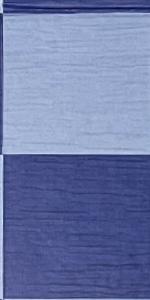
Label: Empty